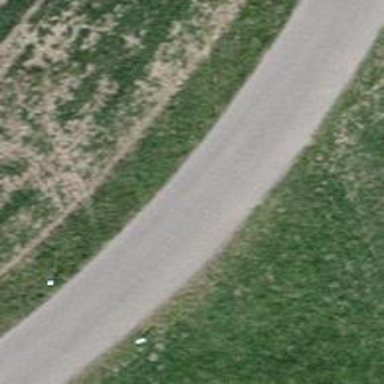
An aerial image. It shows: Unclassified road.